Aerial crown-view tile of a tropical tree (Barro Colorado Island, Panama), acquired 20250512:
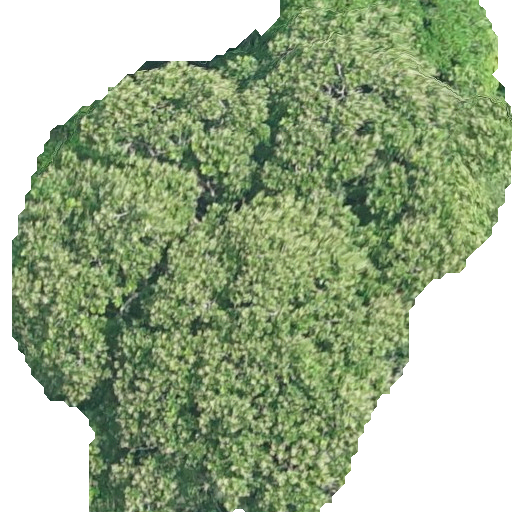
Species: Anacardium excelsum
GBIF accepted scientific name: Anacardium excelsum
Crown area: 295.977 m²